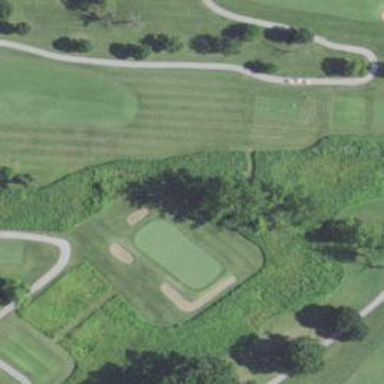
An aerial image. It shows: View of golf hole.